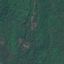
Land use / land cover: Forest